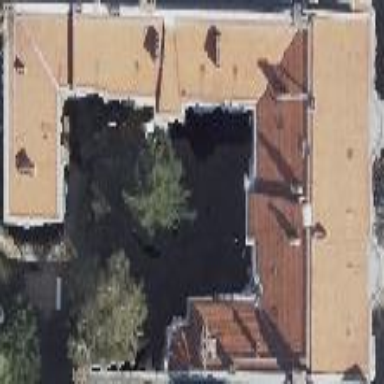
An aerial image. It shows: Building consisting of apartments with double saltbox roof shape.